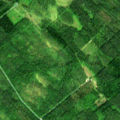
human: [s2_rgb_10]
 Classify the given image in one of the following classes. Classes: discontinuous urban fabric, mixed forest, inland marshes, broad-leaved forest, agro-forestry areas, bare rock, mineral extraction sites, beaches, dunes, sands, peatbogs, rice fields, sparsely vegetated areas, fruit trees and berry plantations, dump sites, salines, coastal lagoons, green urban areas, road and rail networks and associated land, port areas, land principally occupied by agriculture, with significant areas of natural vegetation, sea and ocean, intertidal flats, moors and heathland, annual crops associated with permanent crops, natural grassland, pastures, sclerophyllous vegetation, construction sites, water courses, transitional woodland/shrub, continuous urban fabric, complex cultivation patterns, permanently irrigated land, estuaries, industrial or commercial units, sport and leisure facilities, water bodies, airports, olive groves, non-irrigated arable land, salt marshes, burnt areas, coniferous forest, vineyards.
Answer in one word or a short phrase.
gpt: mixed forest, transitional woodland/shrub